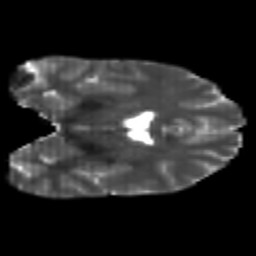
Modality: T2w
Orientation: coronal
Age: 24
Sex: male
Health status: healthy
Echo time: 0.074 s